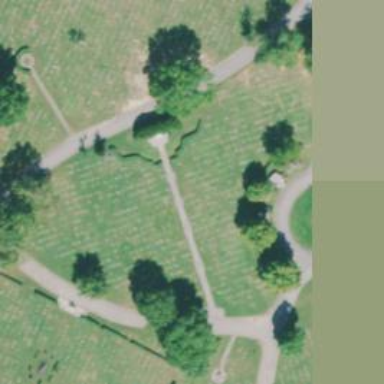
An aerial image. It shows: Historic memorial.